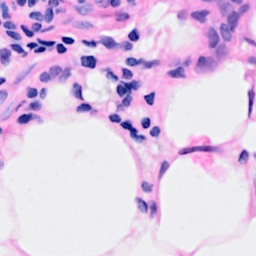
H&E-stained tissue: Breast